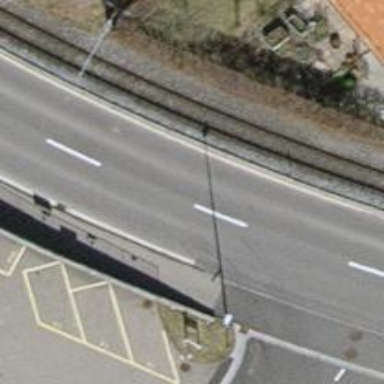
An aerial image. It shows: Secondary road with asphalt surface. There is sidewalk on the left side.